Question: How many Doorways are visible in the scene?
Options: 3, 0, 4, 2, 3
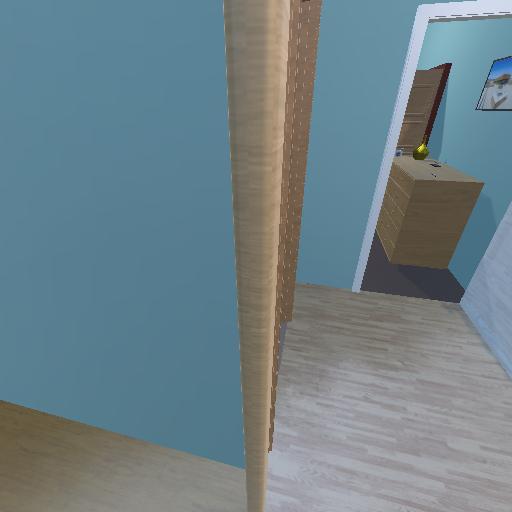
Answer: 3